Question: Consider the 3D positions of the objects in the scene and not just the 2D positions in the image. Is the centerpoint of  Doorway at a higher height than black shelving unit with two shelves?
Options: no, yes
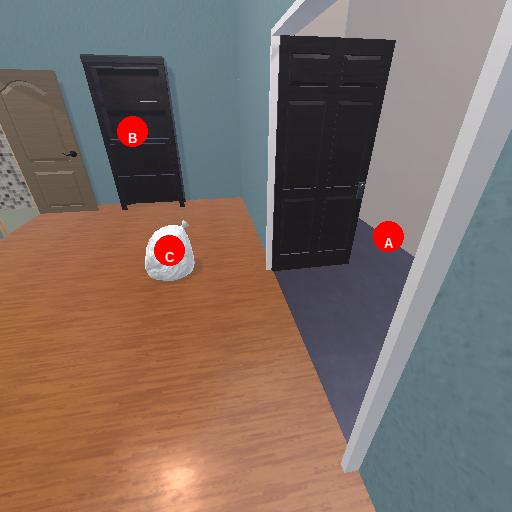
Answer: no